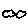
Label: cloud